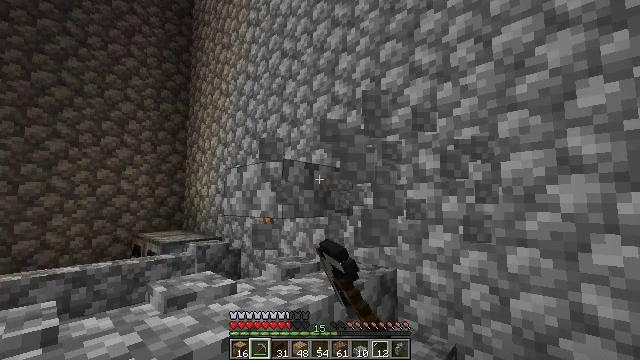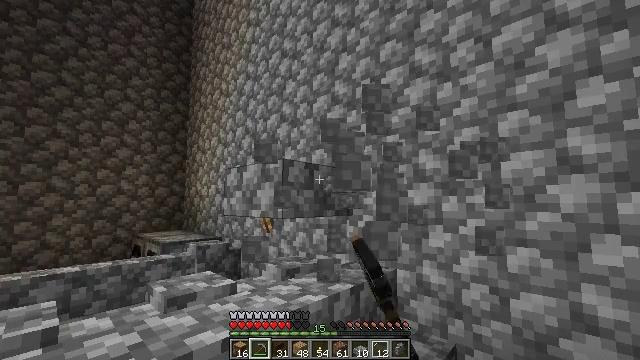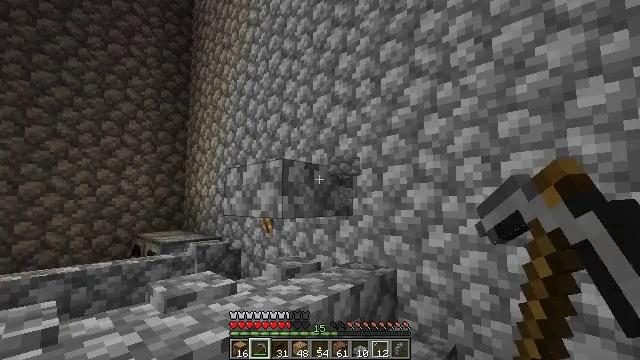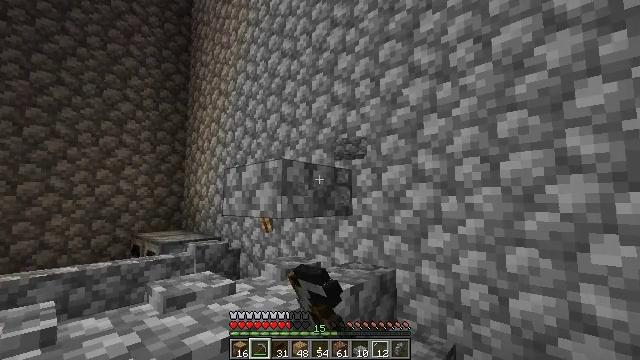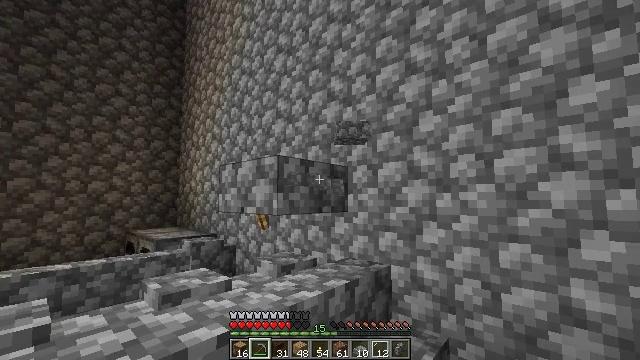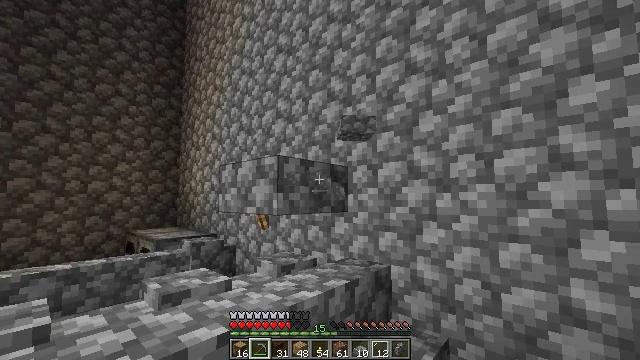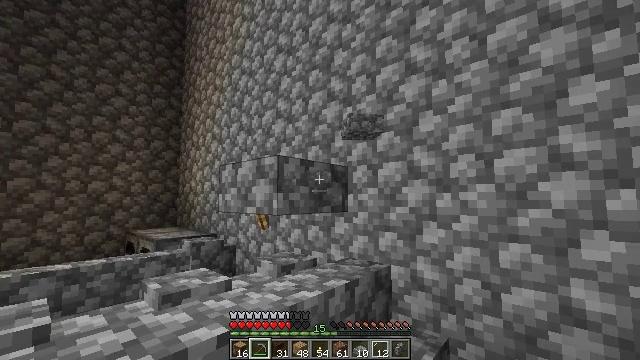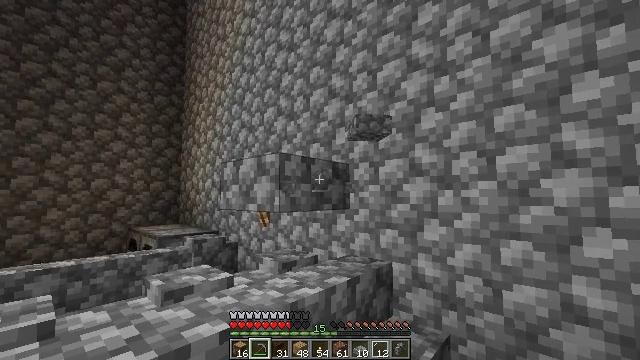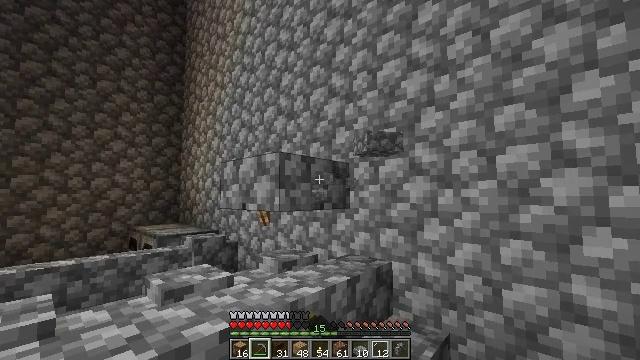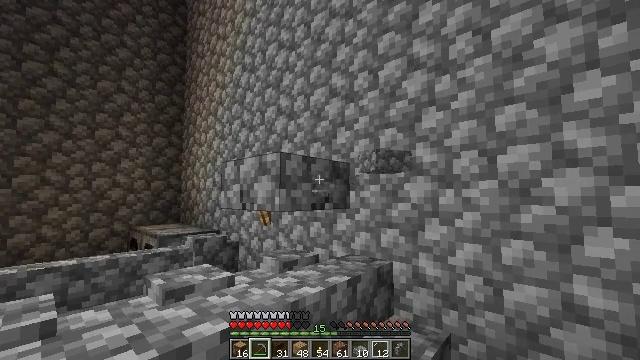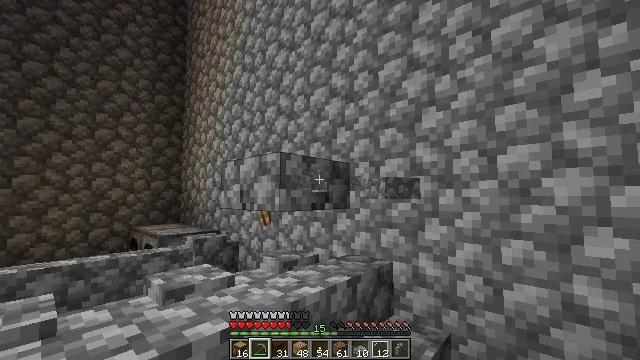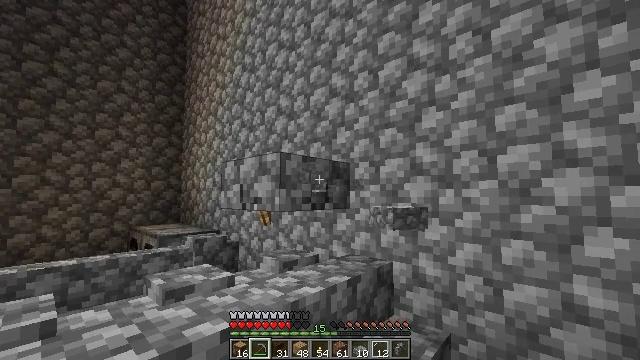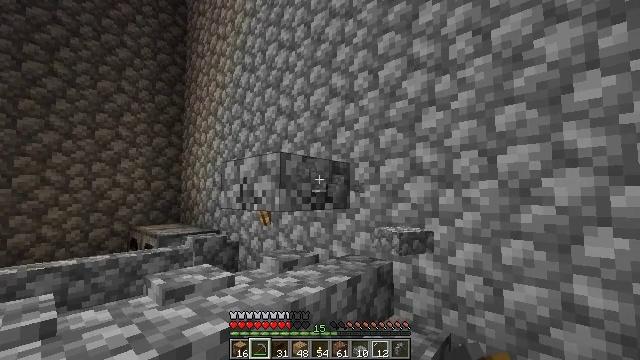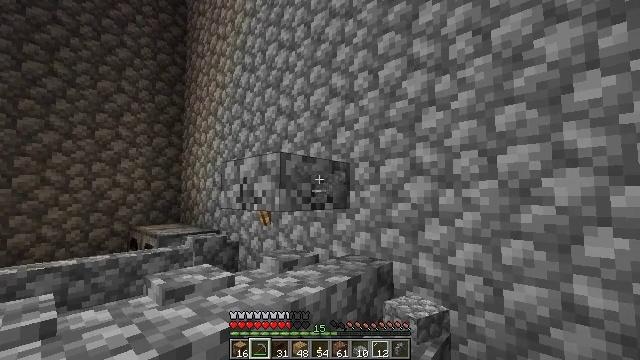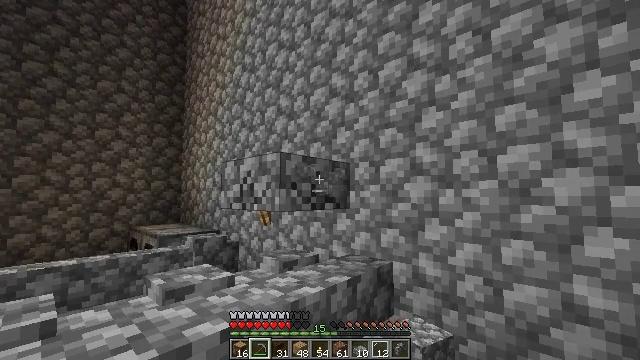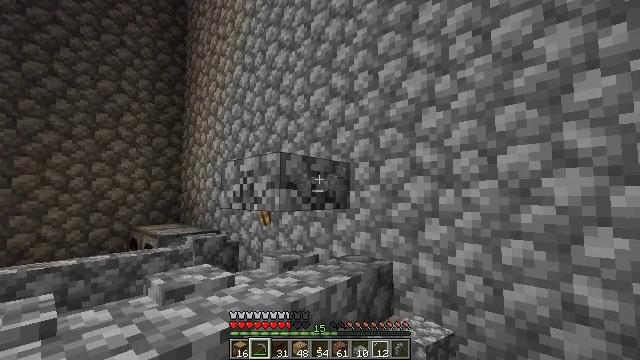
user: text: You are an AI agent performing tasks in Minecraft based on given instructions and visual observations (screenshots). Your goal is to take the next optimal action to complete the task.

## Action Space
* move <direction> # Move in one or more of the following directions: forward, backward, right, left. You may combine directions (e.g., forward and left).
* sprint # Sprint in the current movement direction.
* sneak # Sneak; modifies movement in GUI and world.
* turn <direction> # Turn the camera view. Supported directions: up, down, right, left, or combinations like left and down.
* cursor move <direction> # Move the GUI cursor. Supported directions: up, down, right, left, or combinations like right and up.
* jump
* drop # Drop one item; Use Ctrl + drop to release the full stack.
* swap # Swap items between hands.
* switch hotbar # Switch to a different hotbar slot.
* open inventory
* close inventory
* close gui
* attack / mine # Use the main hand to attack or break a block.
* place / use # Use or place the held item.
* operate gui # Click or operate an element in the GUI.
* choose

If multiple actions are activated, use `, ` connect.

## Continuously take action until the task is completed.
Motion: motion action
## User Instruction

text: Attack the cobblestone slab to gather it.
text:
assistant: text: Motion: attack / mine
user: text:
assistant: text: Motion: attack / mine
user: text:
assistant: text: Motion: attack / mine
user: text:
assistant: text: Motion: attack / mine
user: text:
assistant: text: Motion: no_op
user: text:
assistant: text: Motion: no_op
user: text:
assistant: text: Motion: attack / mine
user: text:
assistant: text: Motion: attack / mine
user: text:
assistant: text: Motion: attack / mine
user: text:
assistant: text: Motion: attack / mine
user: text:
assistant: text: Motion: attack / mine
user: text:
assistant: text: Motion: attack / mine
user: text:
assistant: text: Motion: attack / mine
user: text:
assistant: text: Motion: attack / mine
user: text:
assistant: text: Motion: attack / mine
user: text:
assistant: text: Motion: attack / mine
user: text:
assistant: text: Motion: attack / mine
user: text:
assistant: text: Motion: attack / mine
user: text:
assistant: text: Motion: attack / mine
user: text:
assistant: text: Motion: attack / mine
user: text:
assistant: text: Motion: attack / mine
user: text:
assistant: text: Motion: move forward, attack / mine
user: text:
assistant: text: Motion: move forward, attack / mine
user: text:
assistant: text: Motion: move forward, attack / mine
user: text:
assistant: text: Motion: move forward, attack / mine
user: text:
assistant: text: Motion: attack / mine